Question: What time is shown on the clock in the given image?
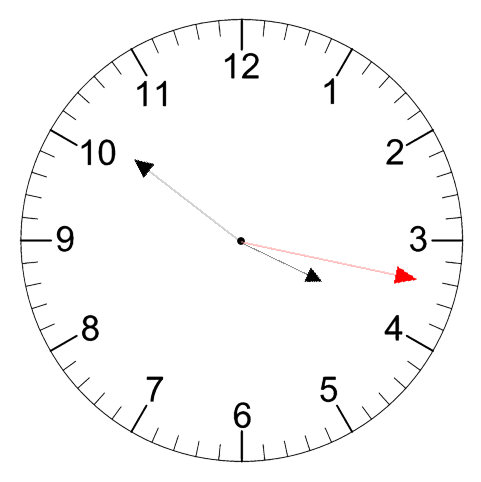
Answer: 03:51:17